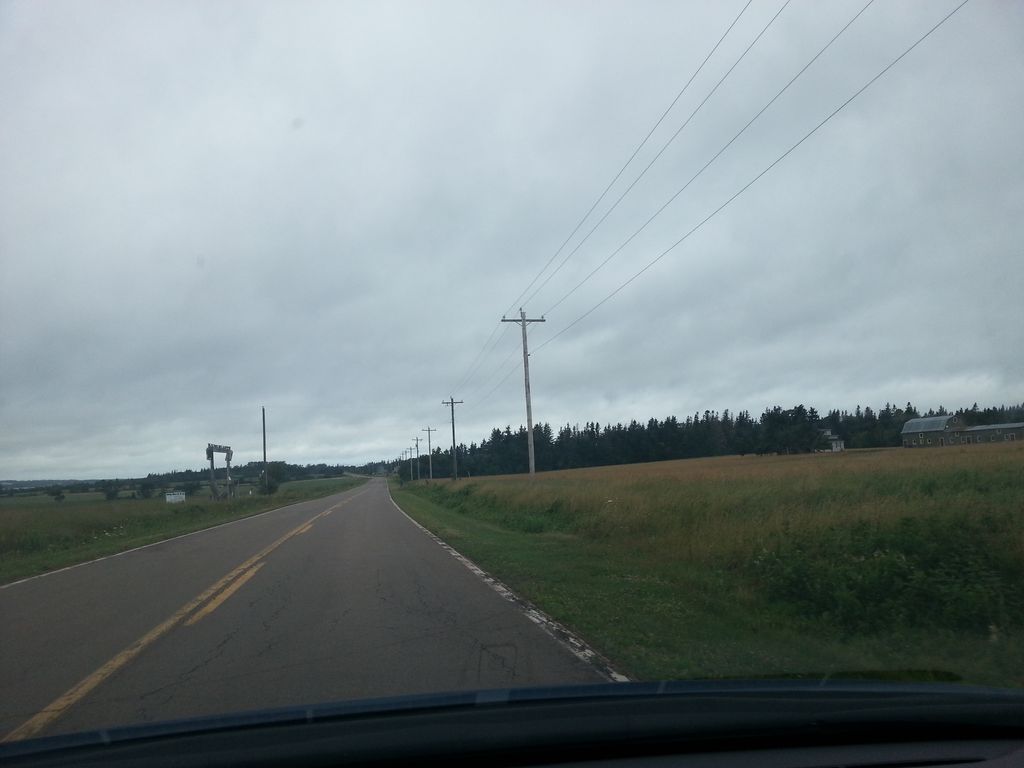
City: charlottetown